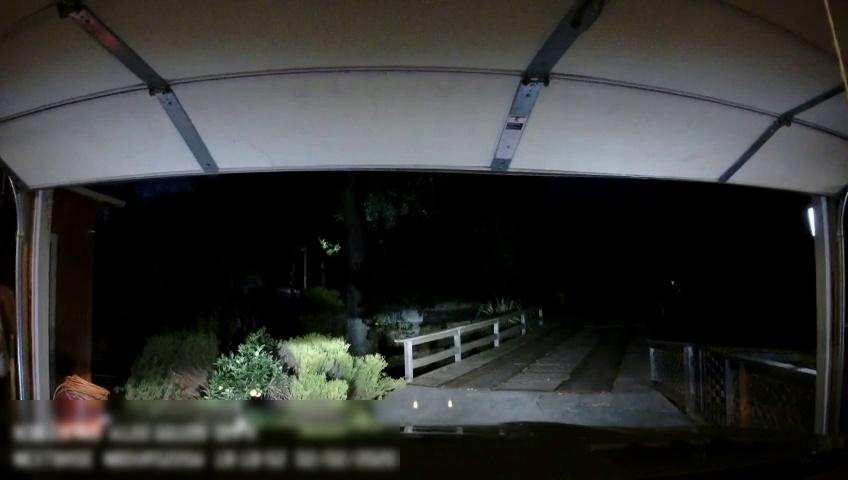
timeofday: Night
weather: Other
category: Drivable Space
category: Drivable Space